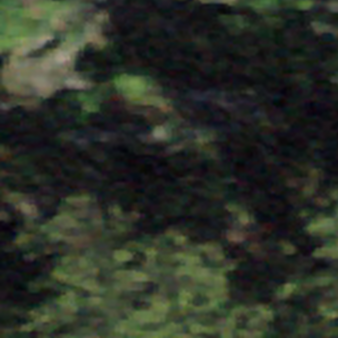
Label: other